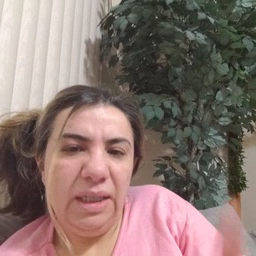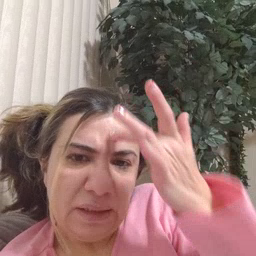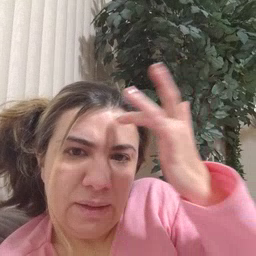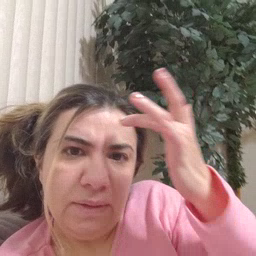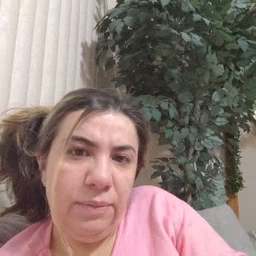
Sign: sick